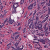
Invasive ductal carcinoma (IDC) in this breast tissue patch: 1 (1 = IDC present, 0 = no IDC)